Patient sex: F
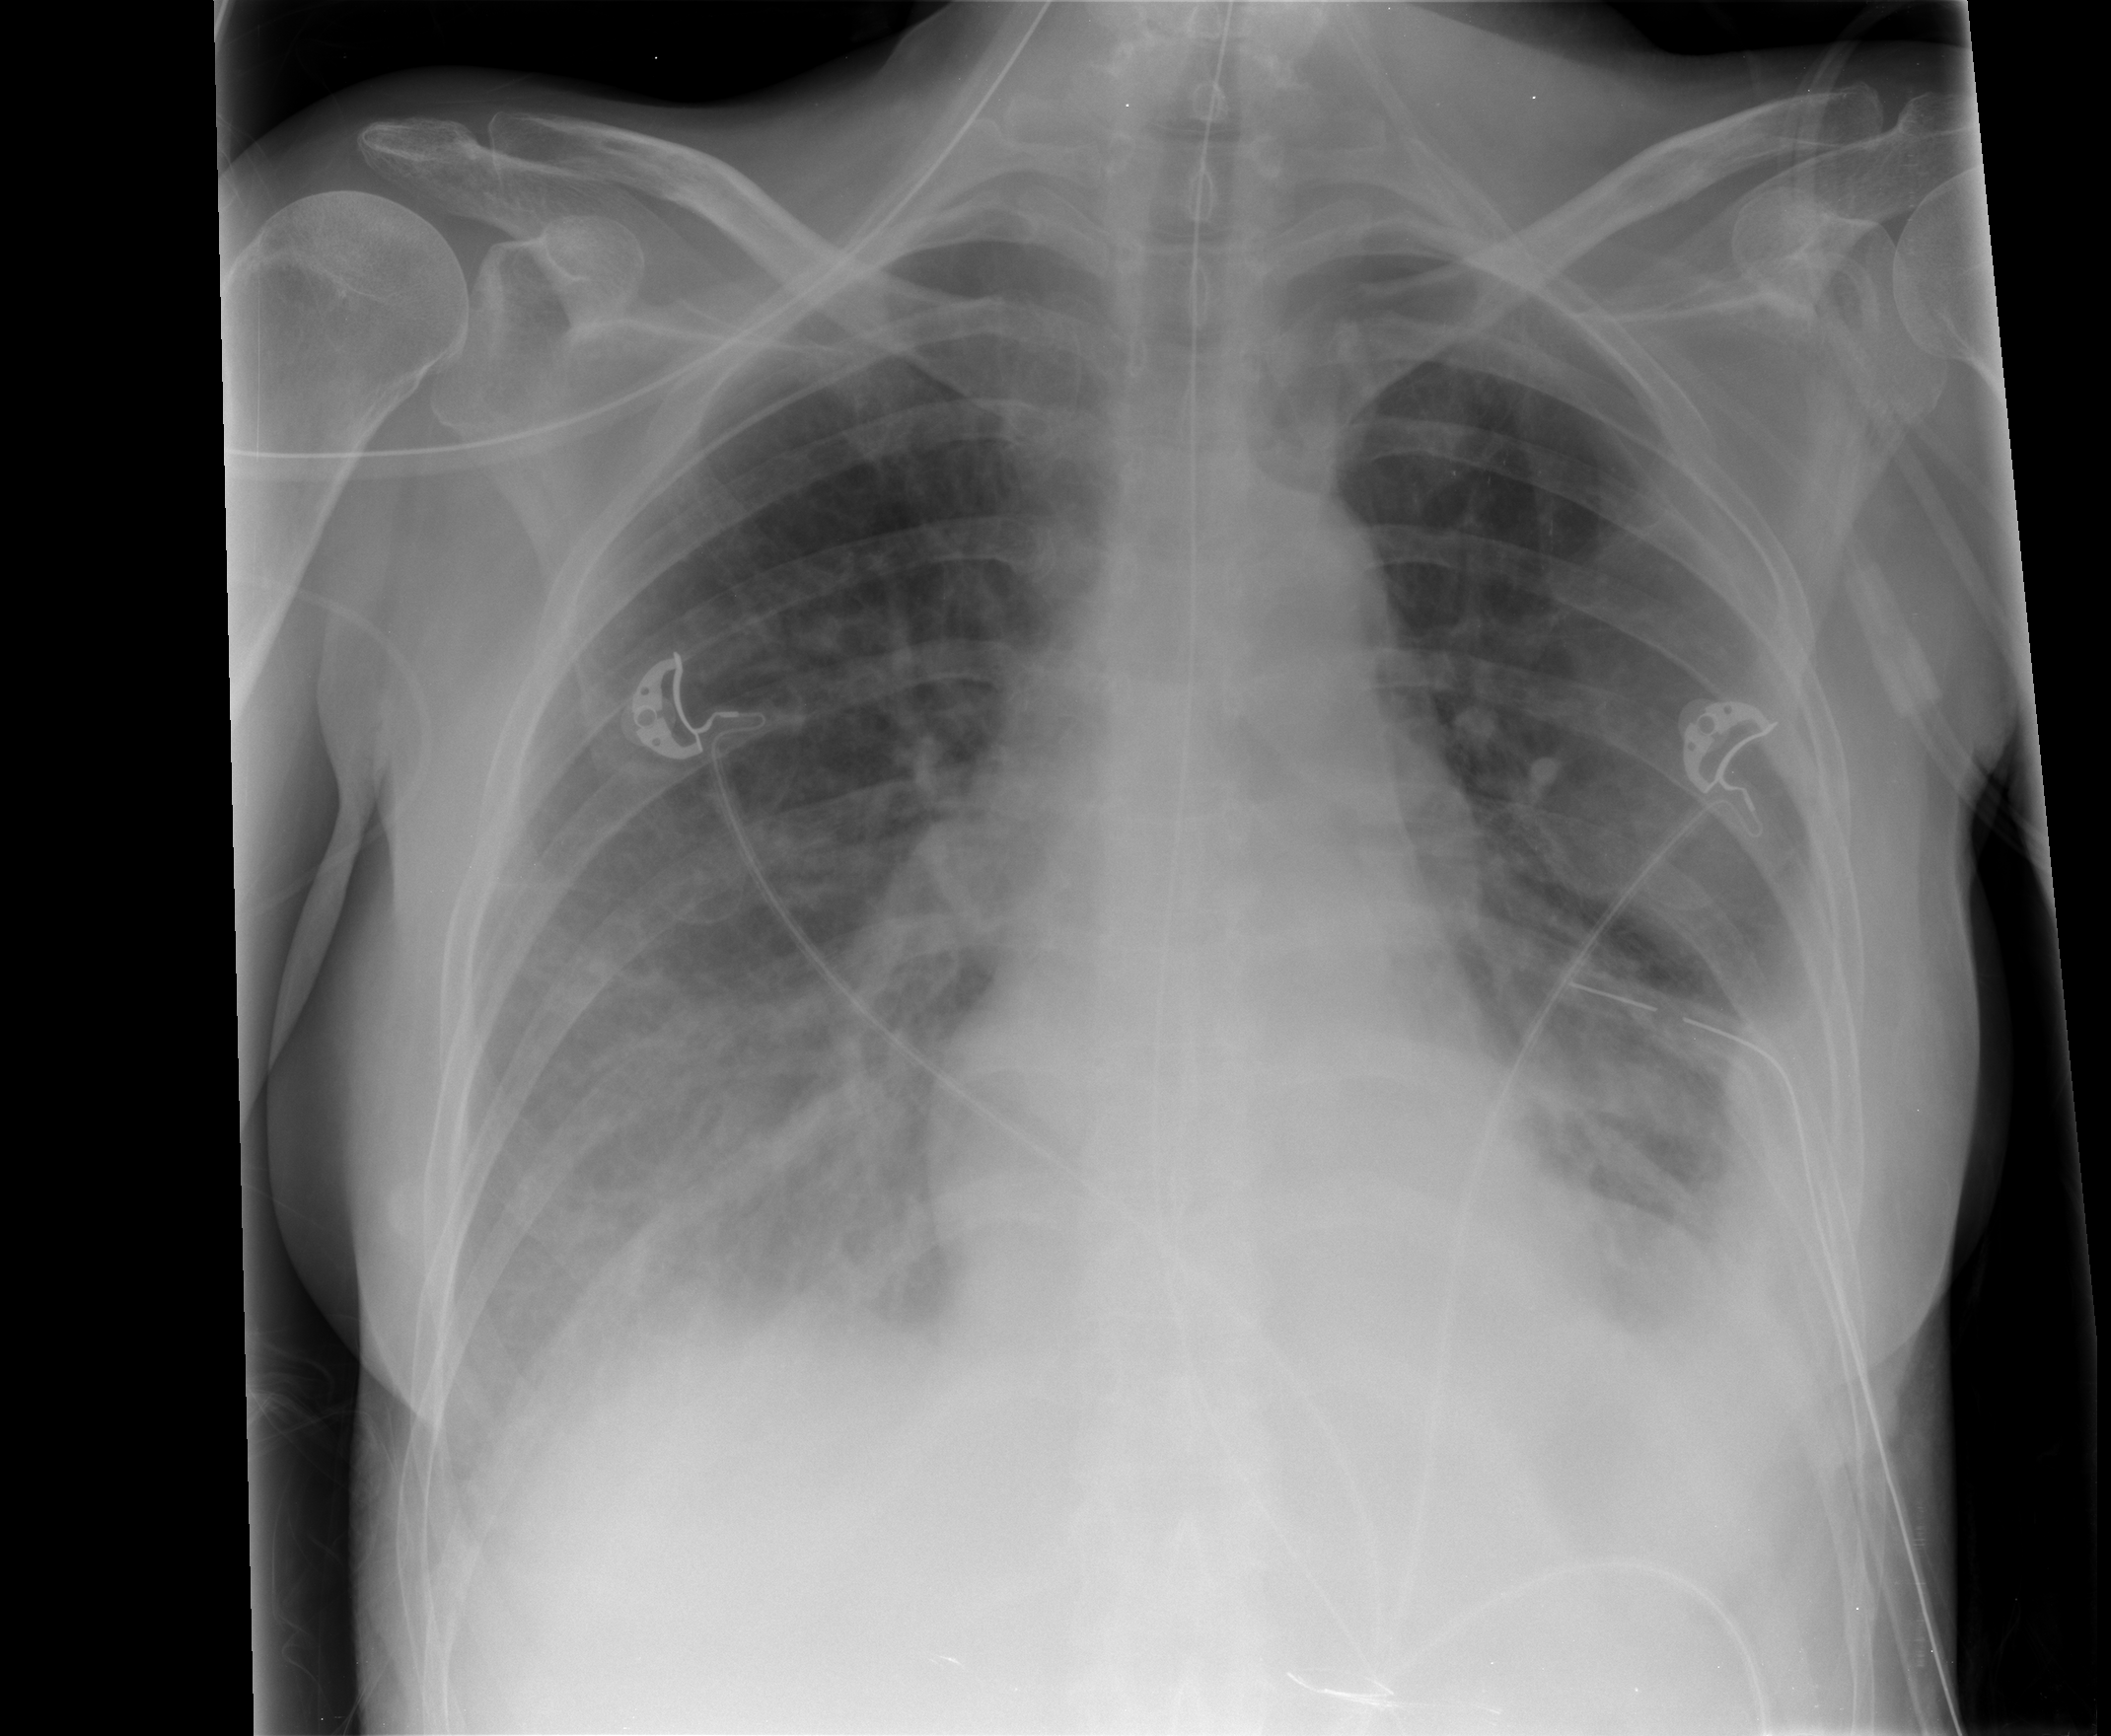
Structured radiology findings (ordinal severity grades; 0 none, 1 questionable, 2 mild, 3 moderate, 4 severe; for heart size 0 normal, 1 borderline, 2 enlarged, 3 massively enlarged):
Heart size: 0
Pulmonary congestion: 2
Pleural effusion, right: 2
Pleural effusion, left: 2
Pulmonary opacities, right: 0
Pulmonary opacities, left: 0
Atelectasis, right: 2
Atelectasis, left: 3